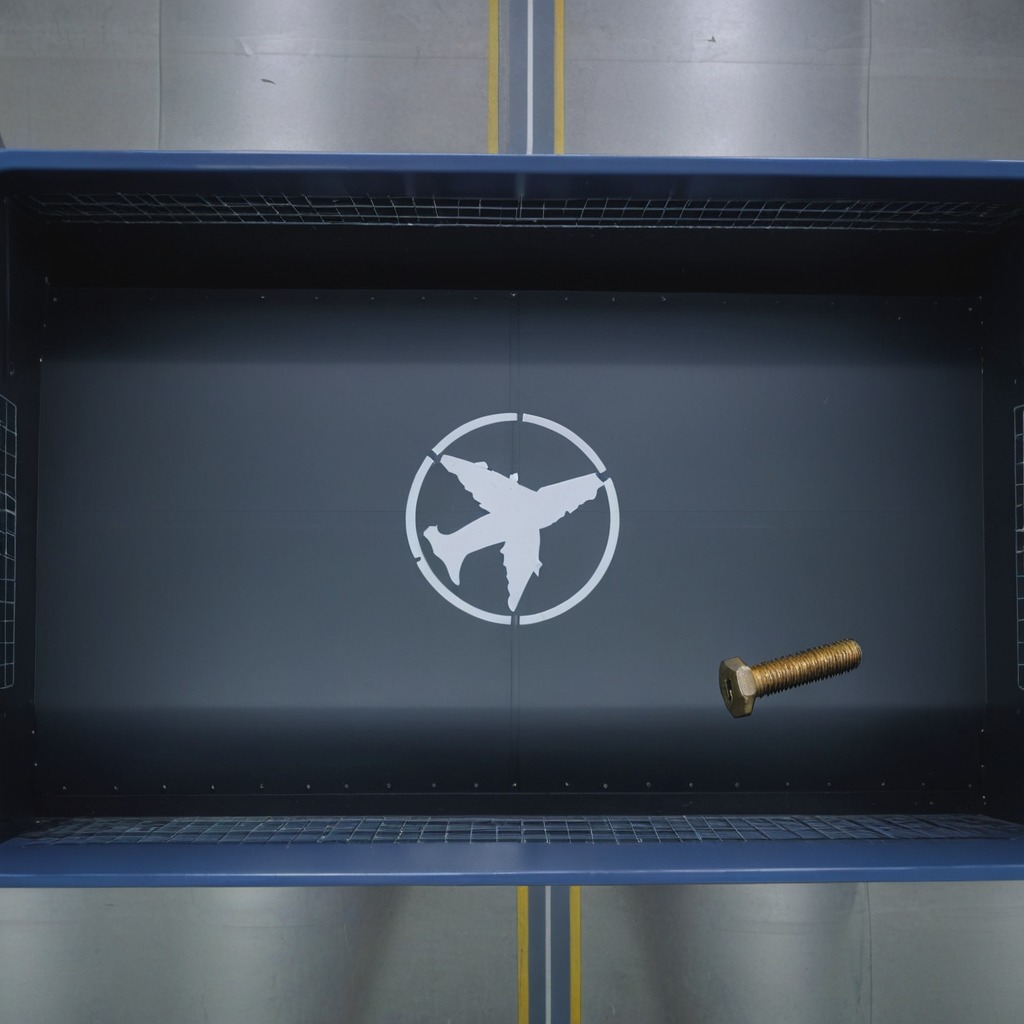
A metal screw lies on the toolbox surface in an airplane hangar workshop.